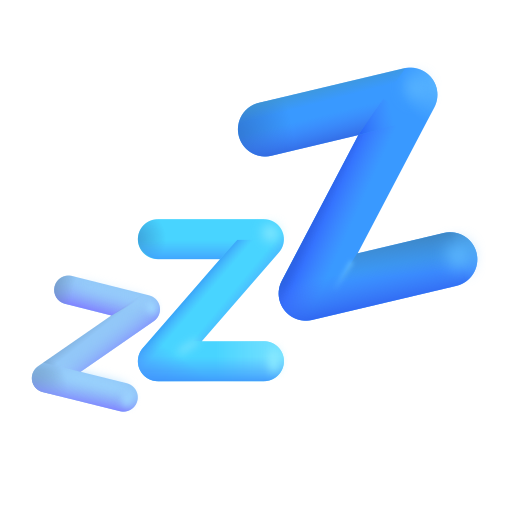
zzz color